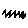
Label: zigzag